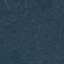
Land use / land cover class: Forest